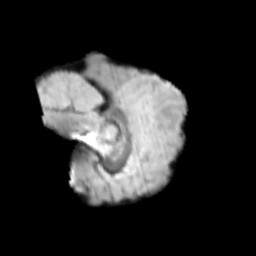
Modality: T2w
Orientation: sagittal
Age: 10
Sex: male
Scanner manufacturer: siemens
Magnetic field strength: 3 T
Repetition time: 3.8 s
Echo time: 0.07 s